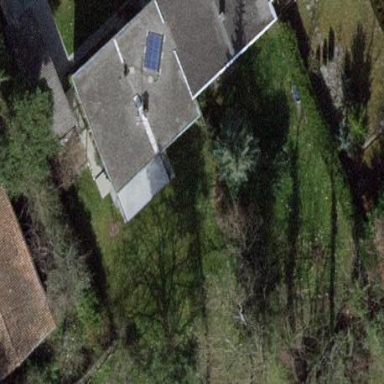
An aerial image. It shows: Garden enclosed by fence.